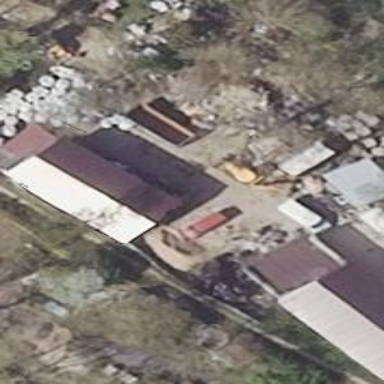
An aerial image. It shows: Manufacturing building.